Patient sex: F
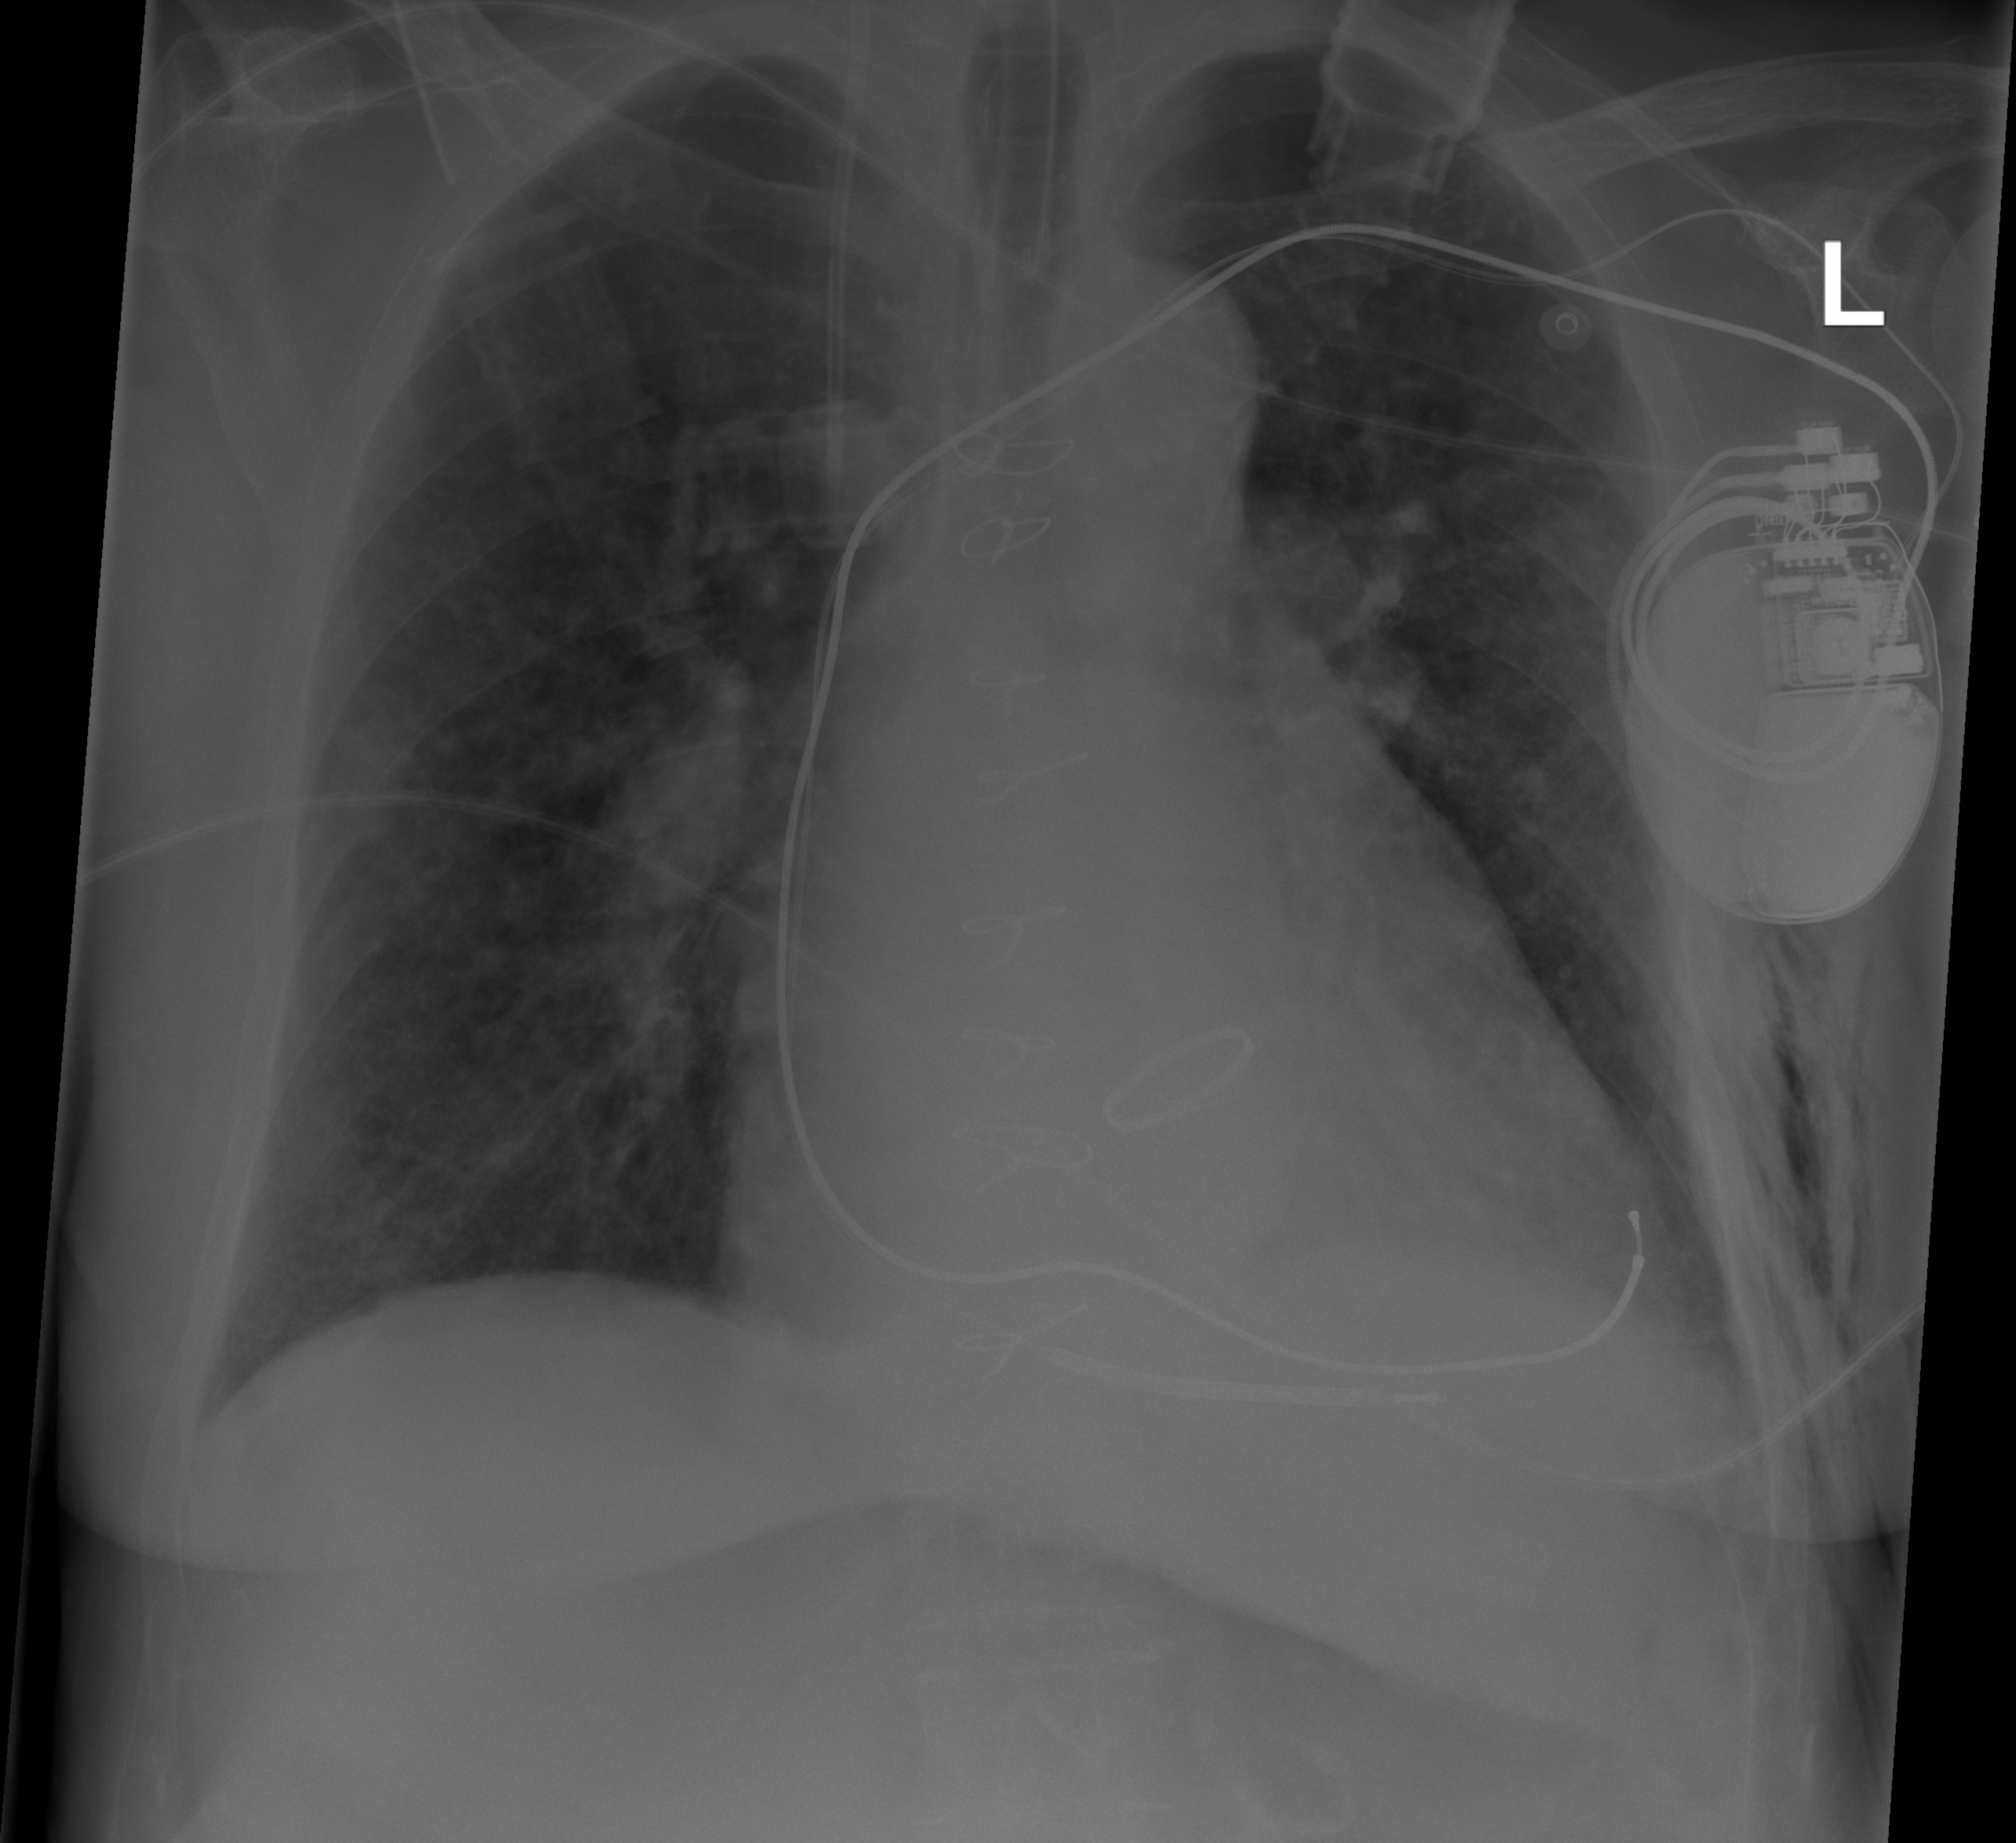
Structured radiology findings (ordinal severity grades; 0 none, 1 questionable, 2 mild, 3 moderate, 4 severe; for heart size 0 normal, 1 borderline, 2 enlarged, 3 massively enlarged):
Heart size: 2
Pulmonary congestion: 2
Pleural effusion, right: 0
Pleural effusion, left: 0
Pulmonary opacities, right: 0
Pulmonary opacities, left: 0
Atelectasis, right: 0
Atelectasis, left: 2